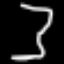
Label: hourglass